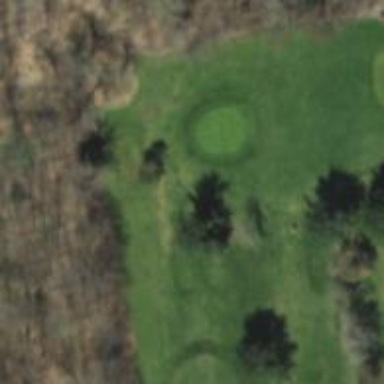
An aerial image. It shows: Golf tee.